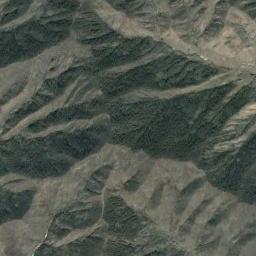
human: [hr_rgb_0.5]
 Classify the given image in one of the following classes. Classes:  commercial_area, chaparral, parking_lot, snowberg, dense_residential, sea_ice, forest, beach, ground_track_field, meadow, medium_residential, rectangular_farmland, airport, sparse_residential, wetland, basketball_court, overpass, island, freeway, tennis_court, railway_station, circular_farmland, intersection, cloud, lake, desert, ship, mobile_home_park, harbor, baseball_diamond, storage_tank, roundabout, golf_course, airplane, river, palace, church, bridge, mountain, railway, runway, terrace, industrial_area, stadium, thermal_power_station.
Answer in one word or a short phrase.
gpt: mountain